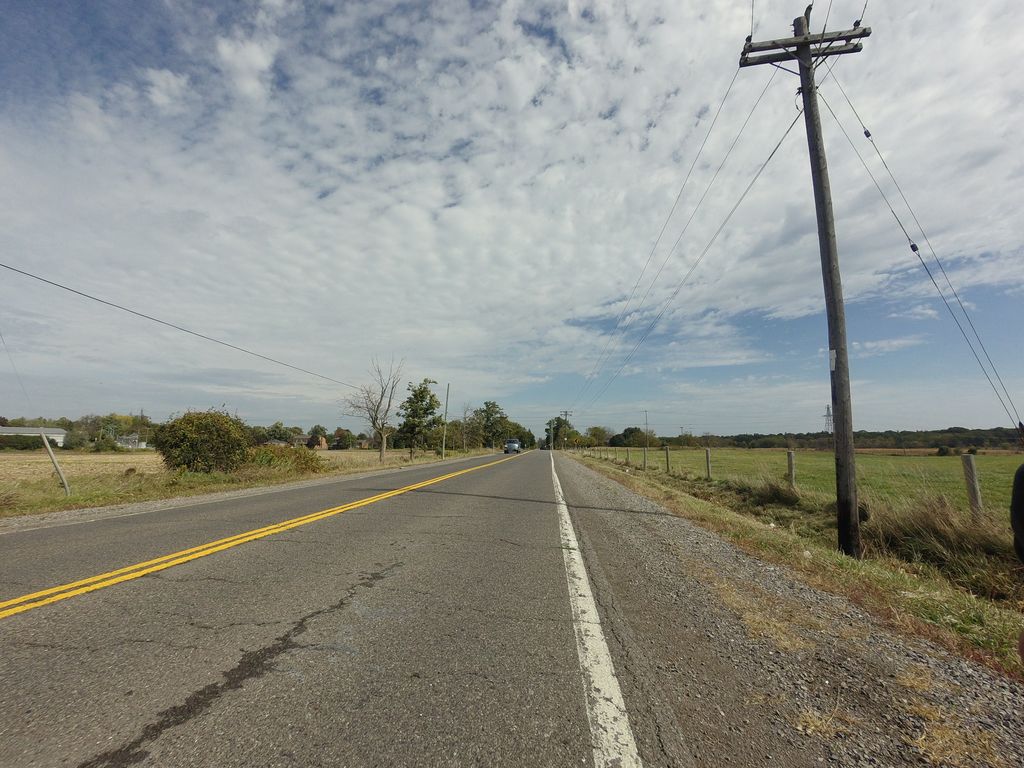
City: hamilton